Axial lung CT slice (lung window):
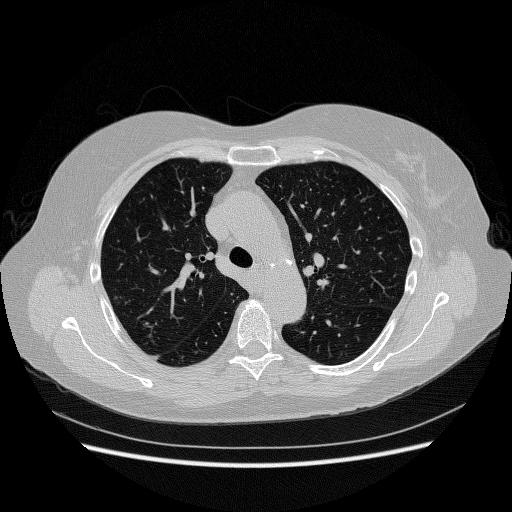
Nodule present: yes
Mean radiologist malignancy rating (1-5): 2.5